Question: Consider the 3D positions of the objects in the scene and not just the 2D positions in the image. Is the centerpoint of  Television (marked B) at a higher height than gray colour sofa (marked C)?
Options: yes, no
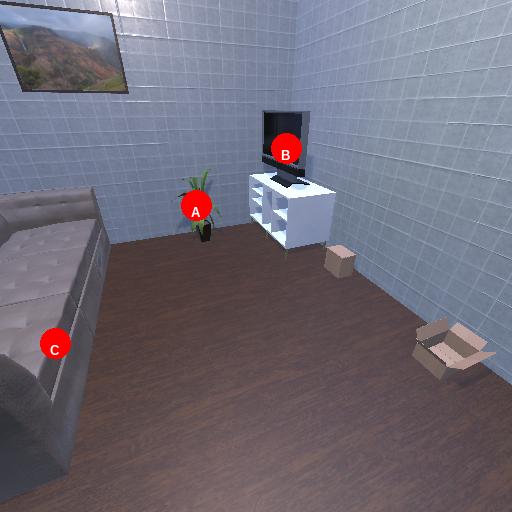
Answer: yes